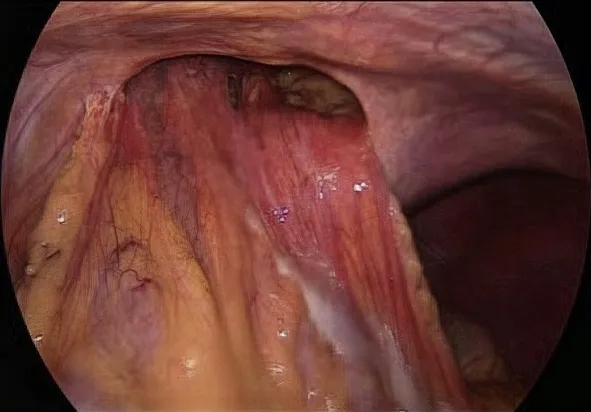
A defect in the central area of the diaphragm measured 12 x 7 cm with greater omentum and part of transverse colon herniated into the pericardial sac.
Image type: endoscopy (gi_endoscopy)